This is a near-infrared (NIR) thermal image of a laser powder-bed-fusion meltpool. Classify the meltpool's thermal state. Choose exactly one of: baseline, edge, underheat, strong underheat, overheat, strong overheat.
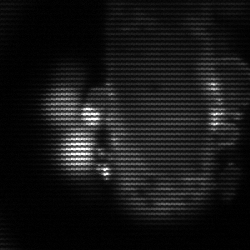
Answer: strong underheat